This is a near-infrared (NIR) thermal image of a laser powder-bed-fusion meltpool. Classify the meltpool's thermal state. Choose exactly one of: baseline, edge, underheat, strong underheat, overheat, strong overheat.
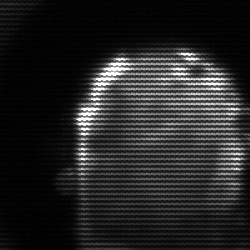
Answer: baseline